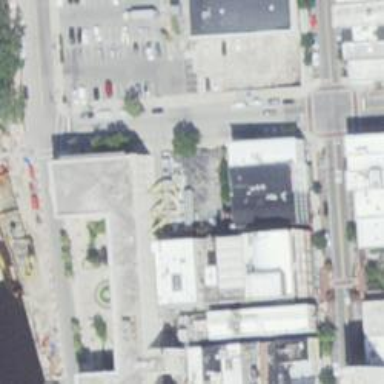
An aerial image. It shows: Courthouse building.